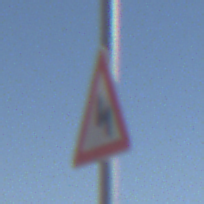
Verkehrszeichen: DoppelkurveZunaechstLinks
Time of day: Midday
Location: Outdoor (RoadRail)
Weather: Clear
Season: Summer
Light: Natural